Question: I have a feed I'm parsing and wondering how to parse two lines of information and an image. I can successfully parse one line of text but haven't figured out how to pull image from it and second line of text i want. Here is a picture of what i want to accomplish

here is the code for my parser
'''
public class XmlPullFeedParser extends BaseFeedParser {
public XmlPullFeedParser(String feedUrl) {
super(feedUrl);
}
public List<Message> parse() {
List<Message> messages = null;
XmlPullParser parser = Xml.newPullParser();
try {
// auto-detect the encoding from the stream
parser.setInput(this.getInputStream(), null);
int eventType = parser.getEventType();
Message currentMessage = null;
boolean done = false;
while (eventType != XmlPullParser.END_DOCUMENT && !done){
String name = null;
switch (eventType){
case XmlPullParser.START_DOCUMENT:
messages = new ArrayList<Message>();
break;
case XmlPullParser.START_TAG:
name = parser.getName();
if (name.equalsIgnoreCase(ITEM)){
currentMessage = new Message();
} else if (currentMessage != null){
if (name.equalsIgnoreCase(LINK)){
currentMessage.setLink(parser.nextText());
} else if (name.equalsIgnoreCase(DESCRIPTION)){
currentMessage.setDescription(parser.nextText());
} else if (name.equalsIgnoreCase(PUB_DATE)){
currentMessage.setDate(parser.nextText());
} else if (name.equalsIgnoreCase(TITLE)){
currentMessage.setTitle(parser.nextText());
}
}
break;
case XmlPullParser.END_TAG:
name = parser.getName();
if (name.equalsIgnoreCase(ITEM) && currentMessage != null){
messages.add(currentMessage);
} else if (name.equalsIgnoreCase(CHANNEL)){
done = true;
}
break;
}
eventType = parser.next();
}
} catch (Exception e) {
Log.e("Trey's Blog::PullFeedParser", e.getMessage(), e);
throw new RuntimeException(e);
}
return messages;
}
}
'''
my list activity
'''
public class MessageList extends ListActivity {
private List<Message> messages;
@Override
public void onCreate(Bundle icicle) {
super.onCreate(icicle);
setContentView(R.layout.activity_main);
loadFeed(ParserType.XML_PULL);
}
@Override
protected void onListItemClick(ListView l, View v, int position, long id) {
super.onListItemClick(l, v, position, id);
Intent viewMessage = new Intent(Intent.ACTION_VIEW,
Uri.parse(messages.get(position).getLink().toExternalForm()));
this.startActivity(viewMessage);
}
private void loadFeed(ParserType type){
try{
Log.i("Trey's Blog", "ParserType="+type.name());
FeedParser parser = FeedParserFactory.getParser(type);
long start = System.currentTimeMillis();
messages = parser.parse();
long duration = System.currentTimeMillis() - start;
Log.i("Trey's Blog", "Parser duration=" + duration);
String xml = writeXml();
Log.i("Trey's Blog", xml);
List<String> titles = new ArrayList<String>(messages.size());
for (Message msg : messages){
titles.add(msg.getTitle());
}
ArrayAdapter<String> adapter =
new ArrayAdapter<String>(this, R.layout.row,titles);
this.setListAdapter(adapter);
} catch (Throwable t){
Log.e("Trey's Blog",t.getMessage(),t);
}
}
private String writeXml(){
XmlSerializer serializer = Xml.newSerializer();
StringWriter writer = new StringWriter();
try {
serializer.setOutput(writer);
serializer.startDocument("UTF-8", true);
serializer.startTag("", "messages");
serializer.attribute("", "number", String.valueOf(messages.size()));
for (Message msg: messages){
serializer.startTag("", "message");
serializer.attribute("", "date", msg.getDate());
serializer.startTag("", "title");
serializer.text(msg.getTitle());
serializer.endTag("", "title");
serializer.startTag("", "url");
serializer.text(msg.getLink().toExternalForm());
serializer.endTag("", "url");
serializer.startTag("", "body");
serializer.text(msg.getDescription());
serializer.endTag("", "body");
serializer.endTag("", "message");
}
serializer.endTag("", "messages");
serializer.endDocument();
return writer.toString();
} catch (Exception e) {
throw new RuntimeException(e);
}
}
}
'''
my feed parser
'''
public abstract class FeedParserFactory {
static String feedUrl = "http://treymorgan.net/feed";
public static FeedParser getParser(){
return getParser(ParserType.ANDROID_SAX);
}
public static FeedParser getParser(ParserType type){
switch (type){
case SAX:
return new SaxFeedParser(feedUrl);
case DOM:
return new DomFeedParser(feedUrl);
case ANDROID_SAX:
return new AndroidSaxFeedParser(feedUrl);
case XML_PULL:
return new XmlPullFeedParser(feedUrl);
default: return null;
}
}
}
'''
and message activity
'''
public class Message implements Comparable<Message>{
static SimpleDateFormat FORMATTER =
new SimpleDateFormat("EEE, dd MMM yyyy HH:mm:ss Z");
private String title;
private URL link;
private String description;
private Date date;
public String getTitle() {
return title;
}
public void setTitle(String title) {
this.title = title.trim();
}
// getters and setters omitted for brevity
public URL getLink() {
return link;
}
public void setLink(String link) {
try {
this.link = new URL(link);
} catch (MalformedURLException e) {
throw new RuntimeException(e);
}
}
public String getDescription() {
return description;
}
public void setDescription(String description) {
this.description = description.trim();
}
public String getDate() {
return FORMATTER.format(this.date);
}
public void setDate(String date) {
// pad the date if necessary
while (!date.endsWith("00")){
date += "0";
}
try {
this.date = FORMATTER.parse(date.trim());
} catch (ParseException e) {
throw new RuntimeException(e);
}
}
public Message copy(){
Message copy = new Message();
copy.title = title;
copy.link = link;
copy.description = description;
copy.date = date;
return copy;
}
@Override
public String toString() {
StringBuilder sb = new StringBuilder();
sb.append("Title: ");
sb.append(title);
sb.append('
');
sb.append("Date: ");
sb.append(this.getDate());
sb.append('
');
sb.append("Link: ");
sb.append(link);
sb.append('
');
sb.append("Description: ");
sb.append(description);
return sb.toString();
}
@Override
public int hashCode() {
final int prime = 31;
int result = 1;
result = prime * result + ((date == null) ? 0 : date.hashCode());
result = prime * result
+ ((description == null) ? 0 : description.hashCode());
result = prime * result + ((link == null) ? 0 : link.hashCode());
result = prime * result + ((title == null) ? 0 : title.hashCode());
return result;
}
@Override
public boolean equals(Object obj) {
if (this == obj)
return true;
if (obj == null)
return false;
if (getClass() != obj.getClass())
return false;
Message other = (Message) obj;
if (date == null) {
if (other.date != null)
return false;
} else if (!date.equals(other.date))
return false;
if (description == null) {
if (other.description != null)
return false;
} else if (!description.equals(other.description))
return false;
if (link == null) {
if (other.link != null)
return false;
} else if (!link.equals(other.link))
return false;
if (title == null) {
if (other.title != null)
return false;
} else if (!title.equals(other.title))
return false;
return true;
}
public int compareTo(Message another) {
if (another == null) return 1;
// sort descending, most recent first
return another.date.compareTo(date);
}
}
'''
I have been researching this for a while and havn't found anything that works on this. Any information anyone can give would be greatly appreciated. Pretty new to parsing so trying to learn this as i go. Thanks again.
---
Found a great Tutorial to help me achive the view i wanted to do and here is the link for it.
<URL>
Hope this will help someone
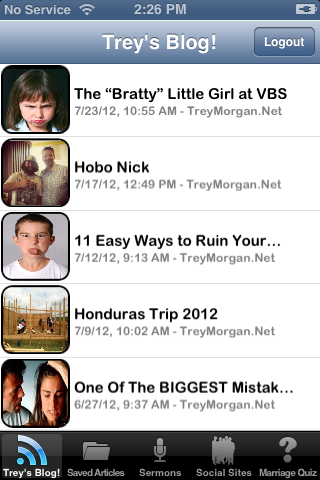
Answer: You're using the 'ArrayAdapter' this adapts an array of strings and shows one string on each list item.
You'll need to:
- - 'BaseAdapter'- - 'Message'- 'getView()''Message'
This is your culprit code:
'''
ArrayAdapter<String> adapter = new ArrayAdapter<String>(this, R.layout.row, titles);
this.setListAdapter(adapter);
'''